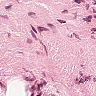
Metastatic tissue present: no